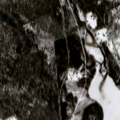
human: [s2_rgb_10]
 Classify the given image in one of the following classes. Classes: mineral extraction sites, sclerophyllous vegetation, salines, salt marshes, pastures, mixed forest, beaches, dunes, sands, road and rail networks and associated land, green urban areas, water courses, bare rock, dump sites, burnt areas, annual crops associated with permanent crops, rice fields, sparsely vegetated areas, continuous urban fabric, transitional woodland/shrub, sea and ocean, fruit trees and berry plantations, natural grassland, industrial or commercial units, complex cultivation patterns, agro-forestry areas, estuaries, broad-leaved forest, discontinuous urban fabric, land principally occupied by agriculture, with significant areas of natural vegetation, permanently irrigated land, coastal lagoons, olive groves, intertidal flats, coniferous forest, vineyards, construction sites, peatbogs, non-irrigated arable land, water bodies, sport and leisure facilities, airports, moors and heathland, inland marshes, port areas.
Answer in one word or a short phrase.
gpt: coniferous forest, mixed forest, transitional woodland/shrub, water bodies